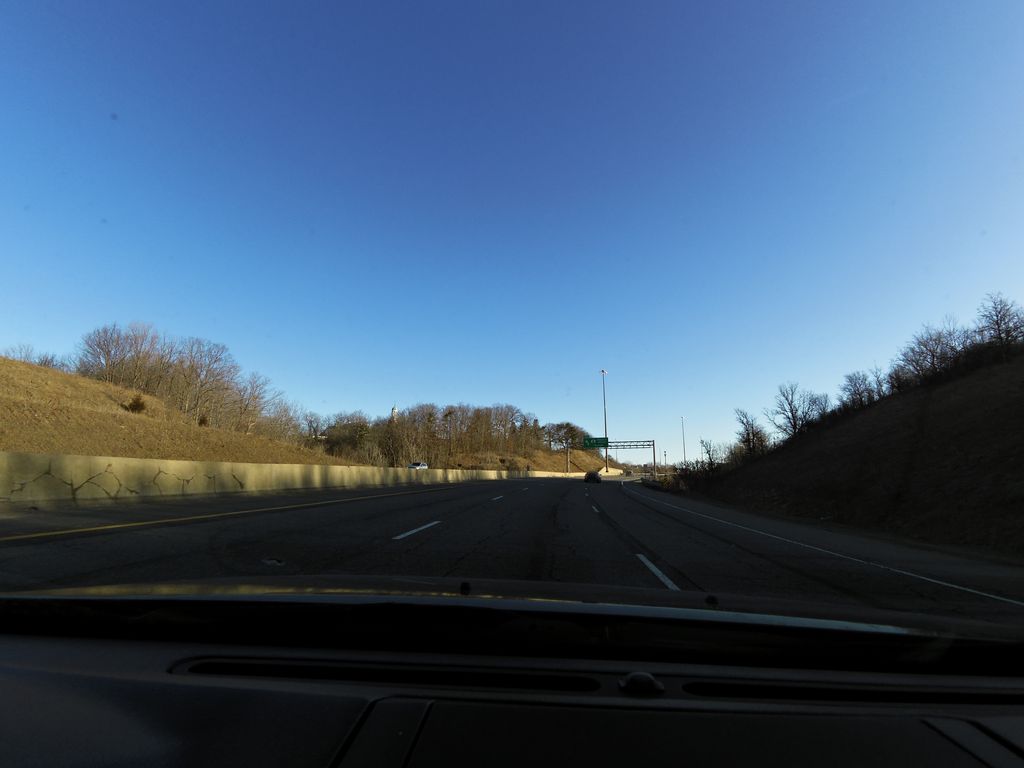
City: hamilton